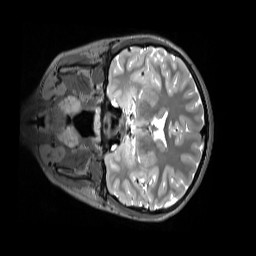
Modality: T2w
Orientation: coronal
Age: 12
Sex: female
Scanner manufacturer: siemens
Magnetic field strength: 3 T
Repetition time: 3.2 s
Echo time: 0.408 s